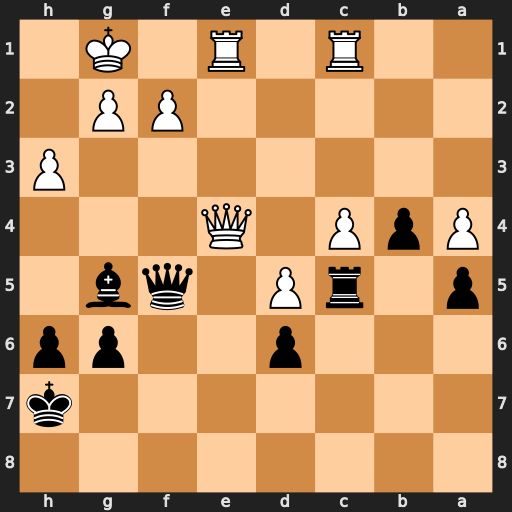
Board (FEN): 8/7k/3p2pp/p1rP1qb1/PpP1Q3/7P/5PP1/2R1R1K1
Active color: b
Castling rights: -
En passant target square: -
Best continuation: Qxe4 Rxe4 Bxc1